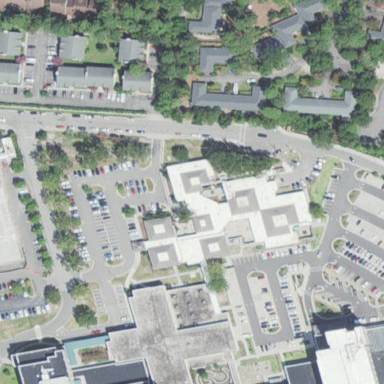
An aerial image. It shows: Hospital building.